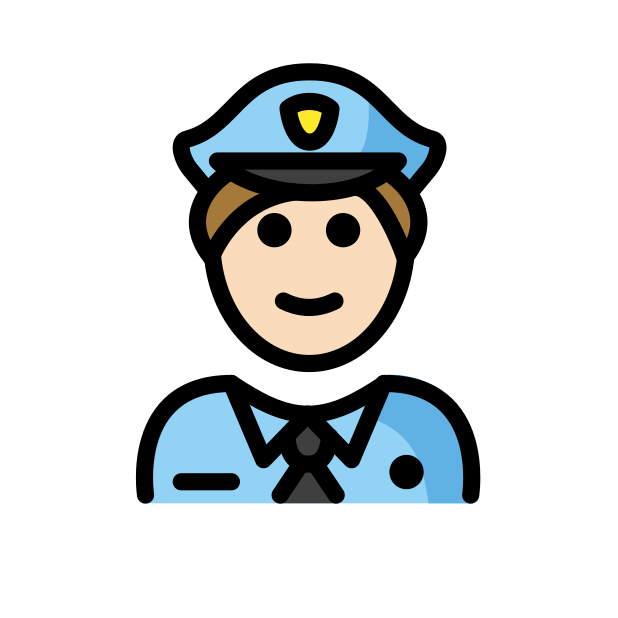
police officer: light skin tone